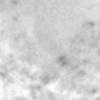
Label: no_change